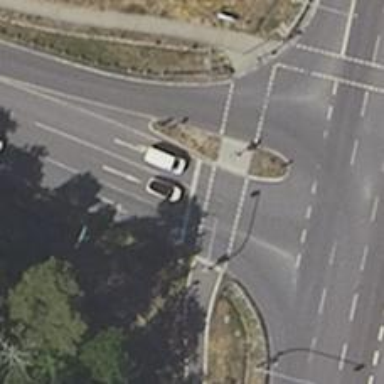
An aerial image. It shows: Road with traffic signals.